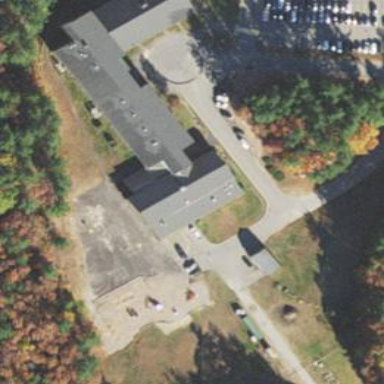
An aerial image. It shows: School building.